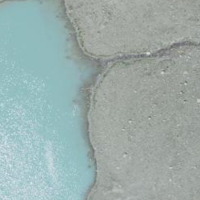
EUNIS habitat code: 48
Species observed at this site:
Saxifraga paniculata